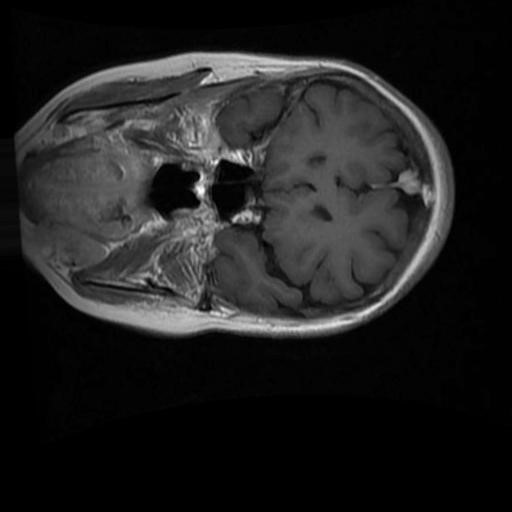
Label: brain_menin